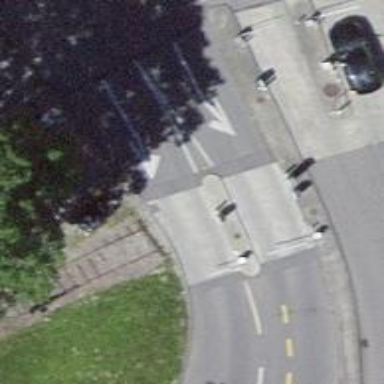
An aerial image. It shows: Railway buffer stop.